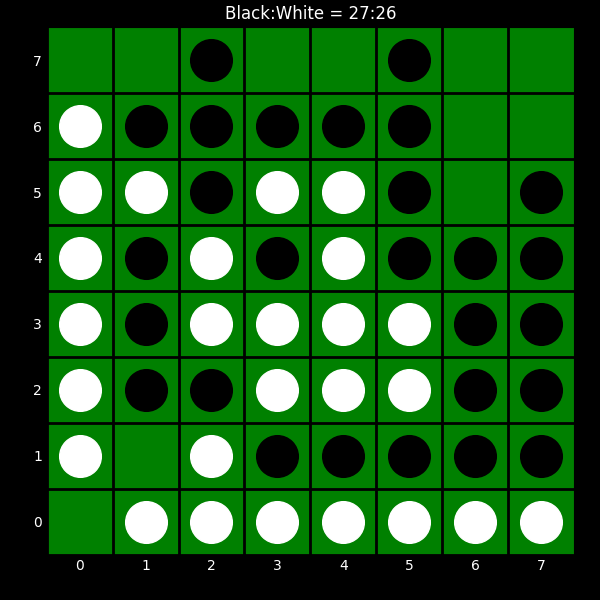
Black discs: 27
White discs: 26